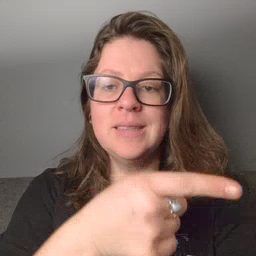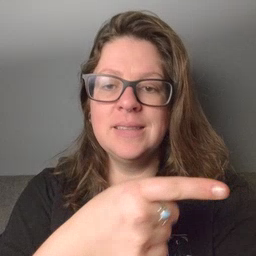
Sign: hesheit